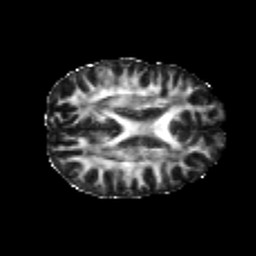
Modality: FA
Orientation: axial
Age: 20
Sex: female
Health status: healthy
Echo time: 0.074 s